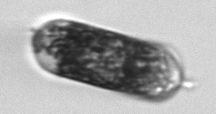
Label: Hemiaulus